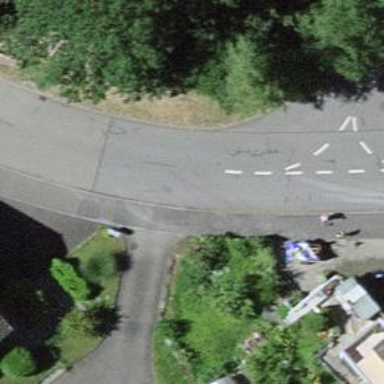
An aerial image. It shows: Kerb serving as barrier.